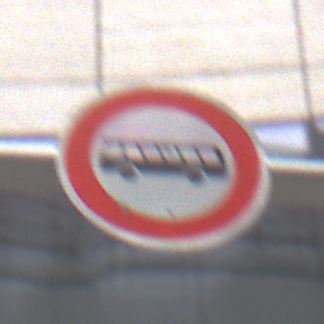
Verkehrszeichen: VerbotKraftomnibusse
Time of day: Midday
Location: Outdoor (Urban)
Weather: Overcast
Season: NotSpecified
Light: Natural